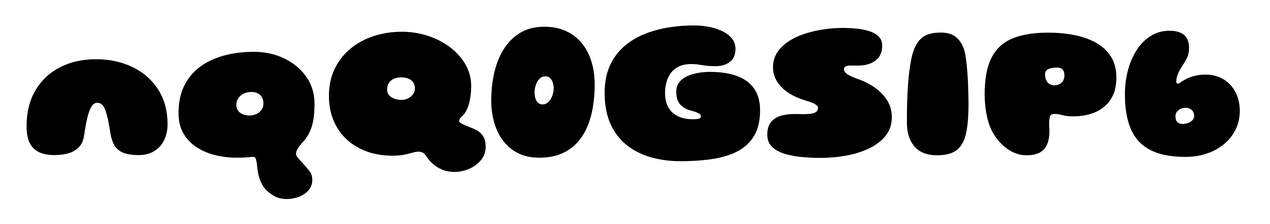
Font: Gluten_Black